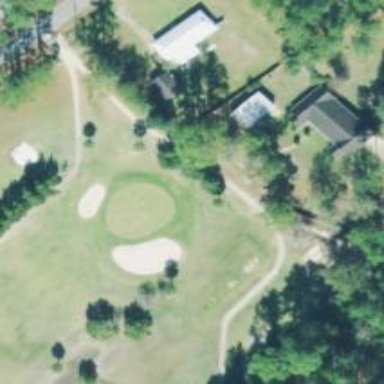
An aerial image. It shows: View of golf hole.